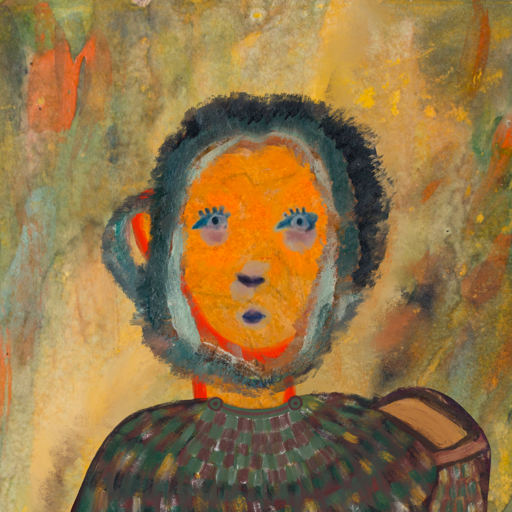
Background: Comrade, Head And Neck Front: Sisters, Face Front: Hill_Girl, Bust: After_Raid, Hair Front: Boggyland, Head Accessory: Blank, Second Necklace: After_Raid, Necklace: Blank, Baby: Blank